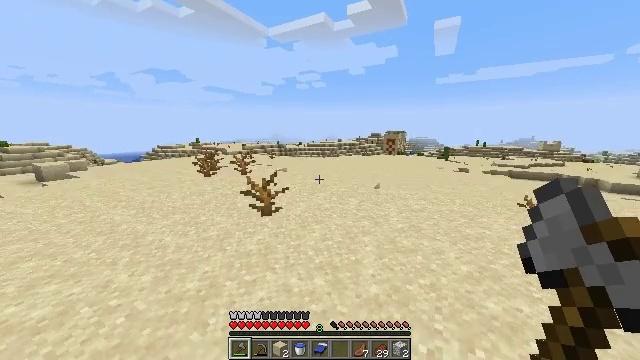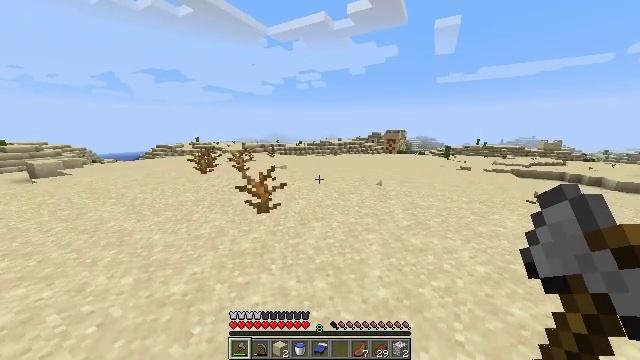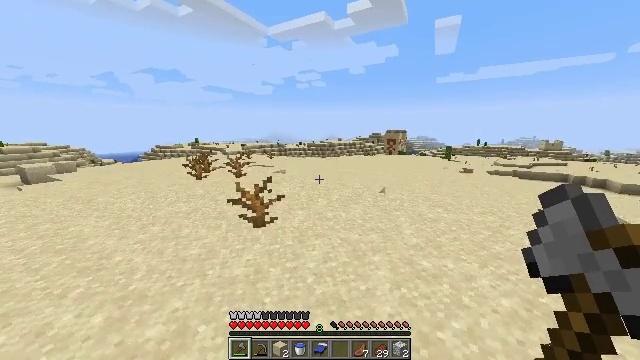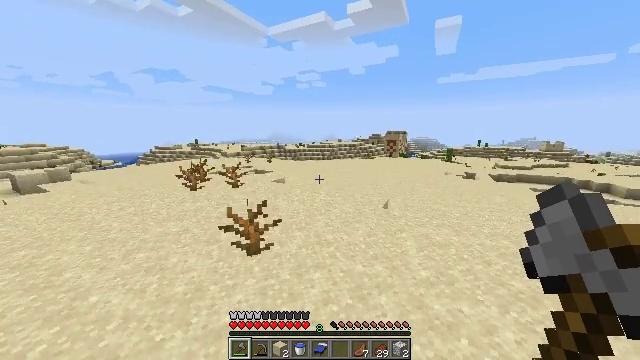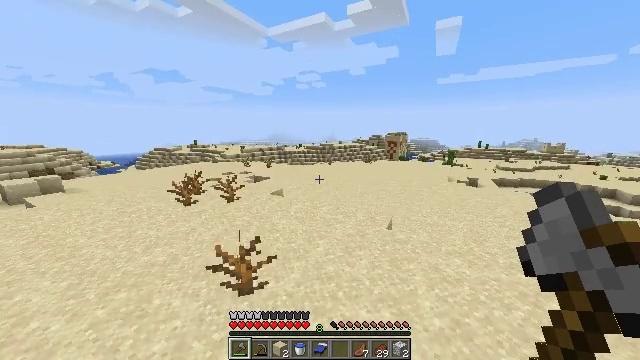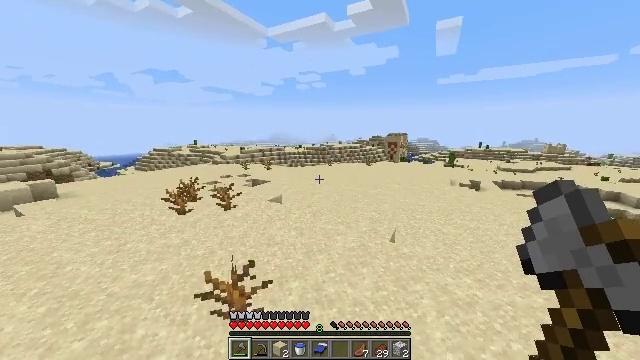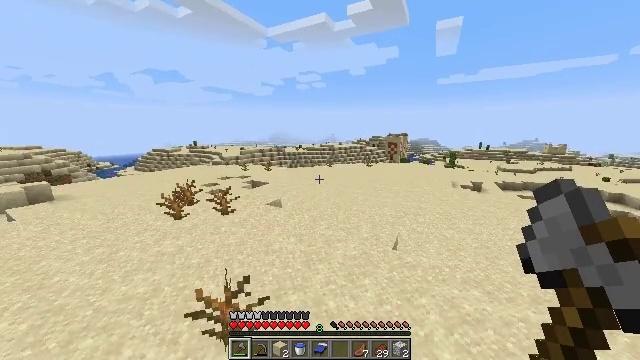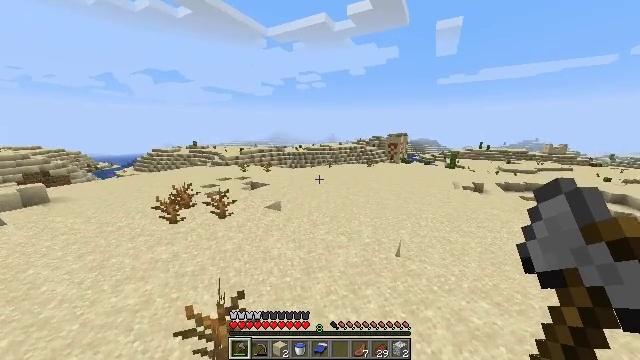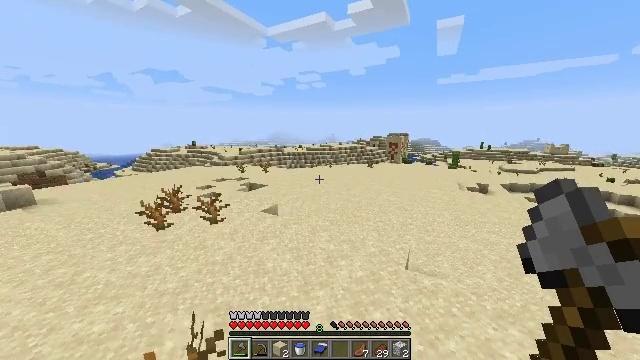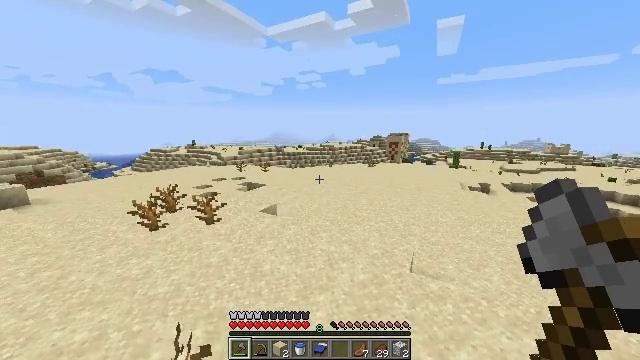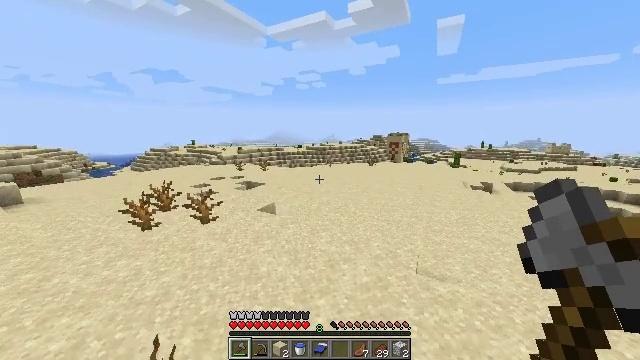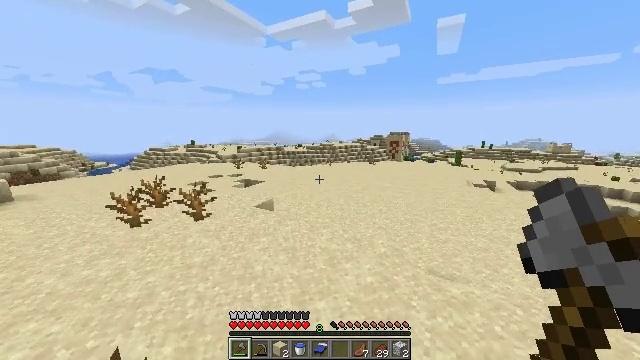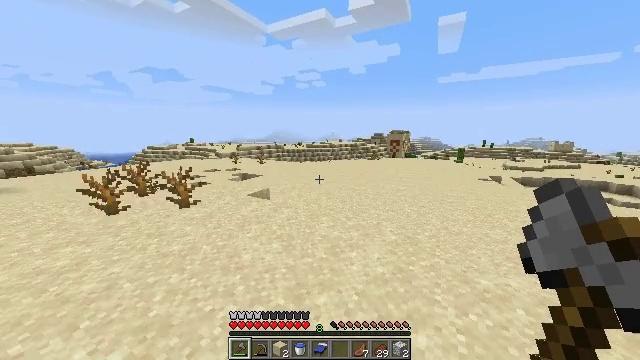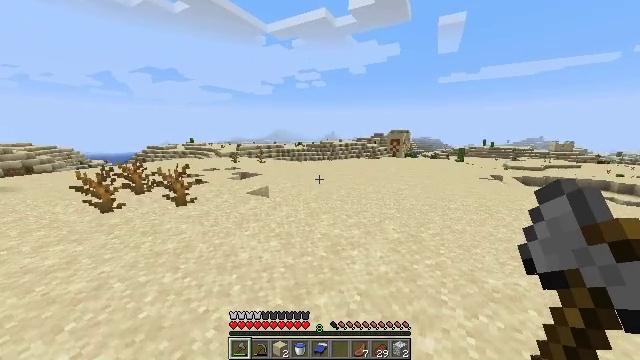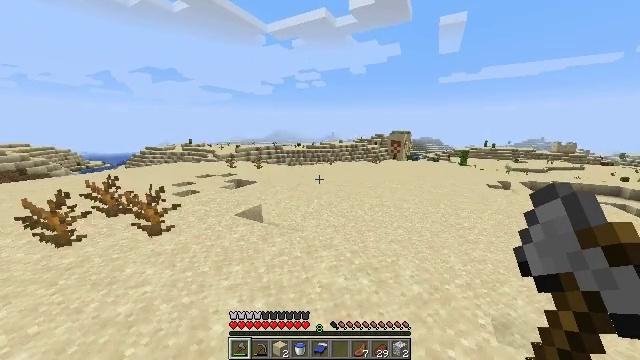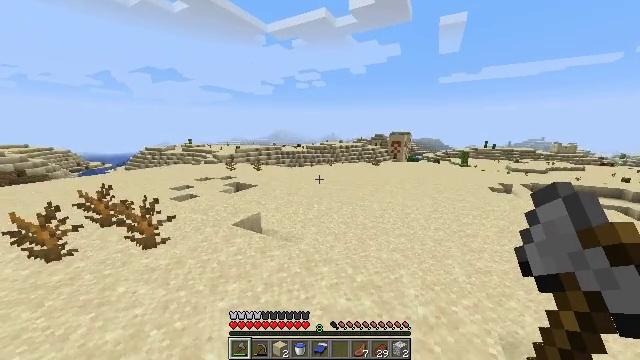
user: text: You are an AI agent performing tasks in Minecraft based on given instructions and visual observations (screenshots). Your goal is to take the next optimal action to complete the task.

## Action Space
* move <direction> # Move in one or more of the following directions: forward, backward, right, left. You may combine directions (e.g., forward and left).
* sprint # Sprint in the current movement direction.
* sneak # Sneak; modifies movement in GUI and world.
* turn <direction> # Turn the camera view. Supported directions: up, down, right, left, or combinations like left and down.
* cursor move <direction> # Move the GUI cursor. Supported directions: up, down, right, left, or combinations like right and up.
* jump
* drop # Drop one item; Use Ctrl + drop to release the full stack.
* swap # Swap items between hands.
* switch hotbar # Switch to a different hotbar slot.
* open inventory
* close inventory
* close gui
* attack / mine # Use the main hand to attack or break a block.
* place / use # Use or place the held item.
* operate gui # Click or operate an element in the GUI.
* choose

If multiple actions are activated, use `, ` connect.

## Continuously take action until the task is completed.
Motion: motion action
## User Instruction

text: Collect orange terracotta for building.
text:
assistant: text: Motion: move forward, sprint, jump
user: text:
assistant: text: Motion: move forward, sprint, jump
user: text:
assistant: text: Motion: move forward, sprint, jump
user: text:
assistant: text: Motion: move forward, sprint, jump
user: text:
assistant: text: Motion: move forward, sprint, jump
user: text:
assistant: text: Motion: move forward, sprint, jump
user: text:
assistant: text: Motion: move forward, sprint, jump
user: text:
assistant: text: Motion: move forward, sprint, jump
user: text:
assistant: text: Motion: move forward, sprint, jump
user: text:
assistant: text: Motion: move forward, sprint, jump
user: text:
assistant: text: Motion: move forward, jump
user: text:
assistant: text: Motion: move forward, jump
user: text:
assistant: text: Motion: move forward, jump
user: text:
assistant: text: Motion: move forward, jump
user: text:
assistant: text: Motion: move forward, jump
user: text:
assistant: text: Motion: jump
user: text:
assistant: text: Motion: move forward, jump
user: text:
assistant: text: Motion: move forward, jump
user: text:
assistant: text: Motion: move forward, jump
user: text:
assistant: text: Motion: move forward, jump
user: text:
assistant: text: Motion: move forward, jump
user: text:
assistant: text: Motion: move forward, jump
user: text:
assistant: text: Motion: move forward, jump
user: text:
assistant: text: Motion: move forward, jump
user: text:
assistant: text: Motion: move forward, jump
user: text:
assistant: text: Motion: move forward, jump
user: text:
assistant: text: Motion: move forward, jump
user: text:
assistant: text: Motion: move forward, sprint, jump
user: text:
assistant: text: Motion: move forward, sprint, jump
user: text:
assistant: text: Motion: move forward, sprint, jump